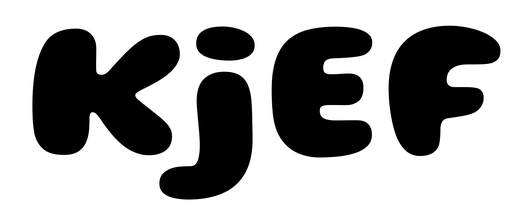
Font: Gluten_ExtraBold